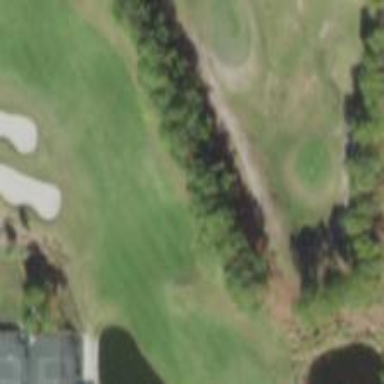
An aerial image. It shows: Grassy area designated as golf fairway.